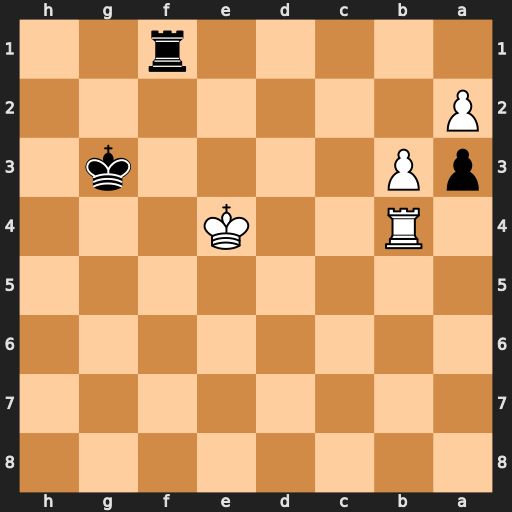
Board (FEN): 8/8/8/8/1R2K3/pP4k1/P7/5r2
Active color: b
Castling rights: -
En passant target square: -
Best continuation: Rf4+ Kd3 Rxb4